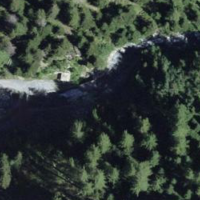
EUNIS habitat code: 43
Species observed at this site:
Bellis perennis